Field crop: maize
Growth stage: 2
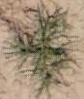
Species: salsola